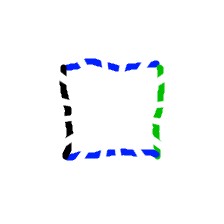
Shape: square